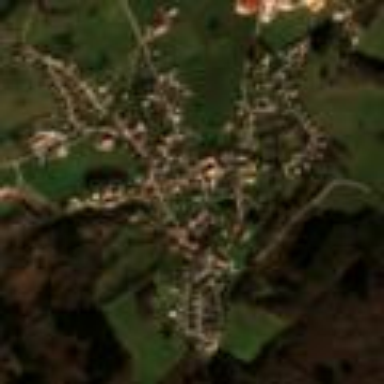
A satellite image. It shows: Residential area located within village.